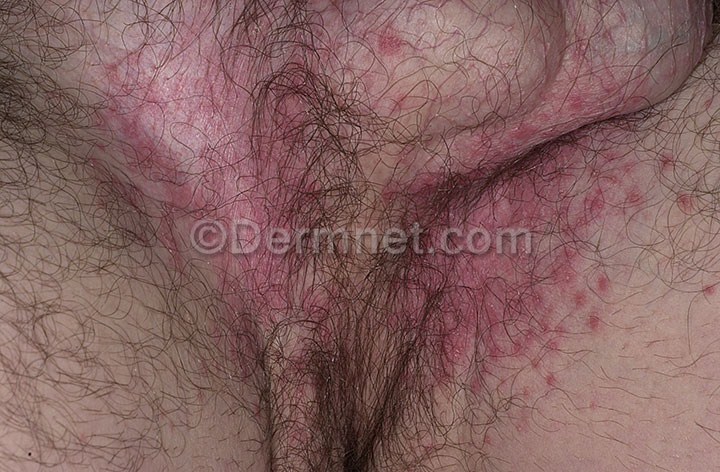
Disease: Tinea Ringworm Candidiasis and other Fungal Infections